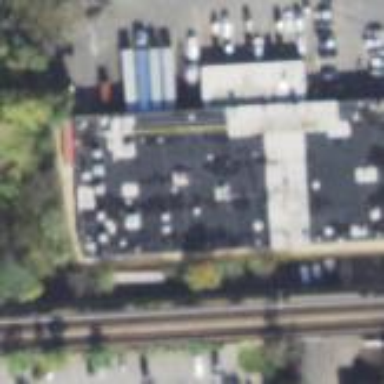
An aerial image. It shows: Commercial building.